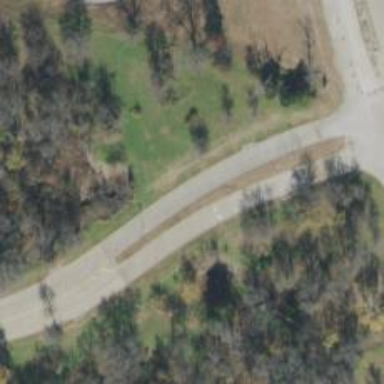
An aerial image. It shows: Unclassified road.